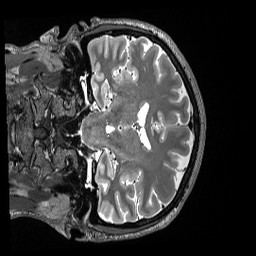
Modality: T2w
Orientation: coronal